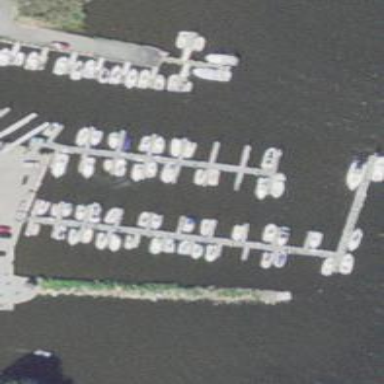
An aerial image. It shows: Man-made pier.